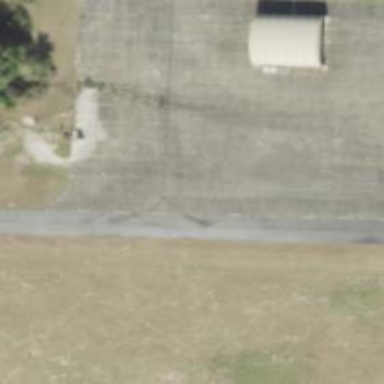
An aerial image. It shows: Asphalt taxiway at the airport.